Question: How can I get the following example code to render not just the person data but also the phone numbers of that person when rendering the URL /#/persons/1. I try to loop though the phone numbers with '{{#each phoneNumber in phoneNumbers}}' but there has to be a fundamental understanding error on my side.
Right now I only get:

app.js
'''
App = Ember.Application.create({
LOG_TRANSITIONS: true,
rootElement: '#container'
});
// Router
App.Router.map(function() {
this.resource('persons', function() {
this.resource('person', { path: ':person_id' });
});
this.resource('phoneNumbers', function() {
this.resource('phoneNumber', { path: ':phone_number_id' });
});
});
App.PersonsRoute = Ember.Route.extend({
model: function() {
return App.Person.find();
}
});
App.PhoneNumbersRoute = Ember.Route.extend({
model: function() {
return App.PhoneNumber.find();
}
});
// Models
App.Store = DS.Store.extend({
revision: 11,
adapter: 'DS.FixtureAdapter'
});
App.Person = DS.Model.extend({
firstName: DS.attr('string'),
lastName: DS.attr('string'),
phoneNumbers: DS.hasMany('App.PhoneNumber')
});
App.PhoneNumber = DS.Model.extend({
number: DS.attr('string'),
person: DS.belongsTo('App.Person')
});
App.Person.FIXTURES = [{
id: 1,
firstName: 'X',
lastName: 'Smith'
}, {
id: 2,
firstName: 'Y',
lastName: 'Smith'
}];
App.PhoneNumber.FIXTURES = [{
id: 1,
person_id: 1,
number: '20'
}, {
id: 2,
person_id: 1,
number: '23'
}, {
id: 3,
person_id: 2,
number: '42'
}];
'''
index.html
'''
<!DOCTYPE html>
<html lang="en">
<head>
<title>Phone book</title>
</head>
<body>
<div id='container'></div>
<script type="text/x-handlebars" data-template-name="application">
{{outlet}}
</script>
<script type="text/x-handlebars" data-template-name="persons">
<p>All people:</p>
<ul>
{{#each controller}}
<li>{{firstName}} {{lastName}}</li>
{{/each}}
</ul>
{{outlet}}
</script>
<script type="text/x-handlebars" data-template-name="person">
<h1>{{firstName}} {{lastName}}</h1>
{{#if phoneNumbers.length}}
<ul>
{{#each phoneNumber in phoneNumbers}}
<li>{{phoneNumber.number}}</li>
{{/each}}
</ul>
{{/if}}
</script>
<script type="text/x-handlebars" data-template-name="phone_numbers">
<ul>
{{#each controller}}
<li>{{number}}</li>
{{/each}}
</ul>
{{outlet}}
</script>
<script type="text/x-handlebars" data-template-name="phone_number">
<h1>{{number}}</h1>
</script>
</body>
<script src="http://ajax.googleapis.com/ajax/libs/jquery/1.9.1/jquery.min.js"></script>
<script type="text/javascript" src="js/handlebars.js"></script>
<script type="text/javascript" src="js/ember.js"></script>
<script type="text/javascript" src="js/ember-data.js"></script>
<script type="text/javascript" src="js/app.js"></script>
</html>
'''
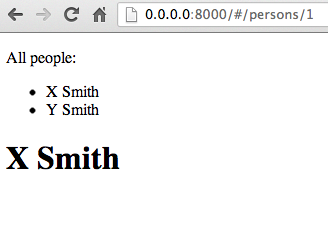
Answer: Ember-data doesn't act like ActiveRecord in this regard: when you use 'has_many' you have to have a property that is an array of 'id's for the records. It isn't enough to have a foreign key for the owner on the reciprocal model.
try adding 'phoneNumbers: [1, 2]' to your first 'Person' fixture, and 'phoneNumbers: [3]' to the second.
If you were using the RESTAdapter, those key names would be 'phone_number_ids' instead. If you use 'active_model_serializers' you can use the 'embed' feature to automatically include an array of ids.